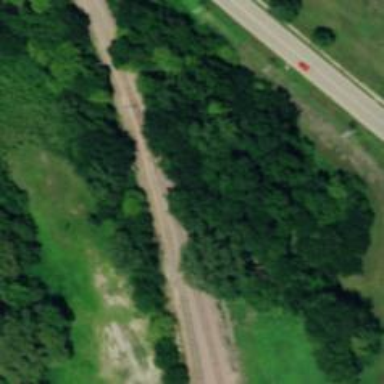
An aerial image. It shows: Railway track.